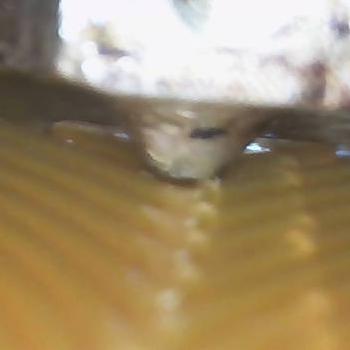
Flow rate: 78%